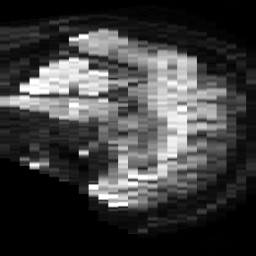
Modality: TRACE
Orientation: sagittal
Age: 45
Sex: male
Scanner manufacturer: philips
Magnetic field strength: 3 T
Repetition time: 4.065 s
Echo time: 0.06024 s